Aerial crown-view tile of a tropical tree (Barro Colorado Island, Panama), acquired 20240611:
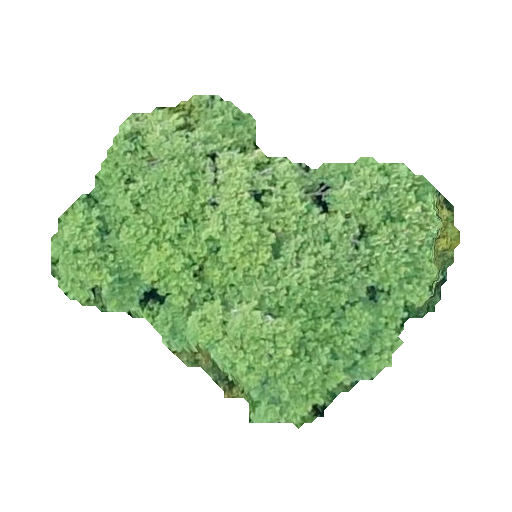
Species: Jacaranda copaia
GBIF accepted scientific name: Jacaranda copaia
Crown area: 129.322 m²